Interaction volume radius: 10 \u00c5
Interaction volume height: 15 \u00c5
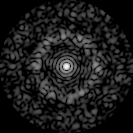
Disorder parameter: 0.8176